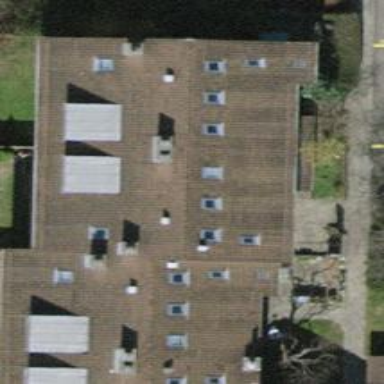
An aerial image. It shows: Tile-roofed apartment building.